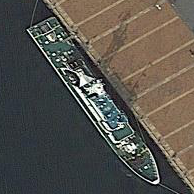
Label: civil